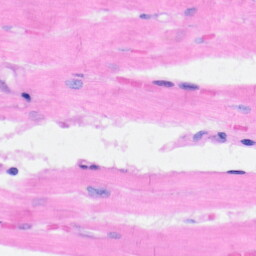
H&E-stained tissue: Heart